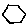
Label: hexagon